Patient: sex M, age 67
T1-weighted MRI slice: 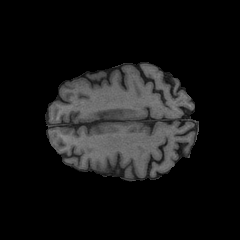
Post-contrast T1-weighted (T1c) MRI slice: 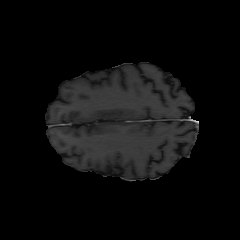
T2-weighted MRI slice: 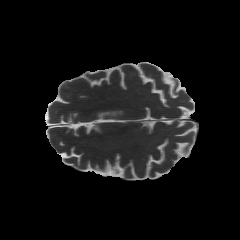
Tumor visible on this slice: no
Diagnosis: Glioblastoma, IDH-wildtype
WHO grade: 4